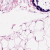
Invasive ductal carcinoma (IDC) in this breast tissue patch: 0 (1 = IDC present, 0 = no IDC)